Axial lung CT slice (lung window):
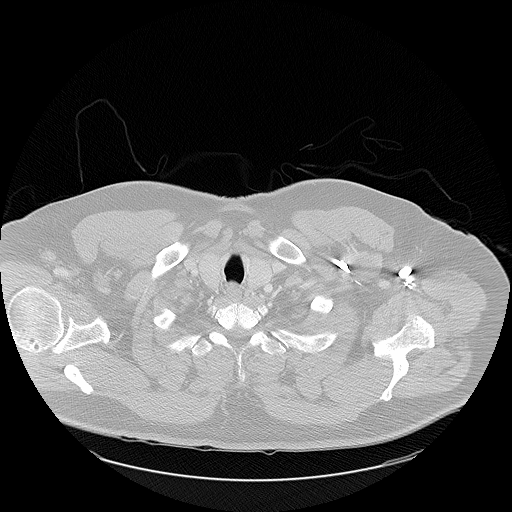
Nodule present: no